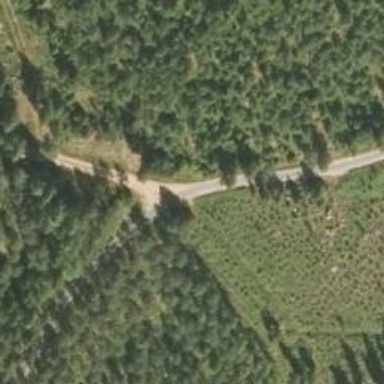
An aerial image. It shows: Unclassified road.